Question: I am coding html form for PayPal Payments Standard by referring to this <URL> . Below are my current working code.
'''
<input type="hidden" name="item_id_1" value="1">
<input type="hidden" name="item_name_1" value="item name 1">
<input type="hidden" name="amount_1" value="715">
<input type="hidden" name="quantity_1" value="1">
<input type="hidden" name="discount_rate2_1" value="10">
//item 1 with 10% discount
<input type="hidden" name="item_id_2" value="2">
<input type="hidden" name="item_name_2" value="GST(7%)">
<input type="hidden" name="amount_2" value="31.05">
<input type="hidden" name="quantity_2" value="1">
//item 2 without discount
<input type="hidden" name="discount_amount_cart" value="200.00">
//a total of $200 discount to entire cart
'''
The expected amount from above form is
> (715-10%)+31.05-200=474.55
but the current result is
> 715+31.05-200=546.05
below are the summary from paypal for using the above form

so obviously paypal doesn't count the 10% discount for item 1, the form is working fine before I add in discount_amount_cart , does anyone experience this
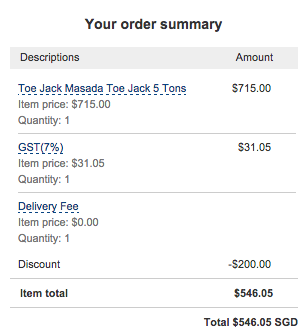
Answer: From the documentation that you linked to, regarding the discount_amount_cart variable:
Single discount amount charged cart-wide.
It must be less than the selling price of all items combined in the cart.
Applies only to the Cart Upload command.
If you remove the discount_amount_cart variable, then the others would kick in. You can't use both.
What you could do, though, if you need to satisfy that scenario is add the flat discount as an additional line item with a negative value as oppose to using the actual discount field for the cart. Just make it an item with a name "Discount" and set the -200 there.